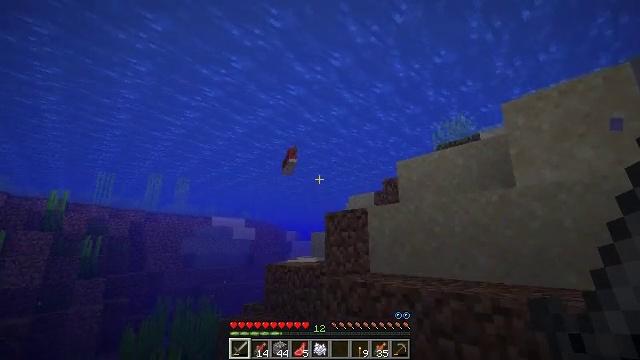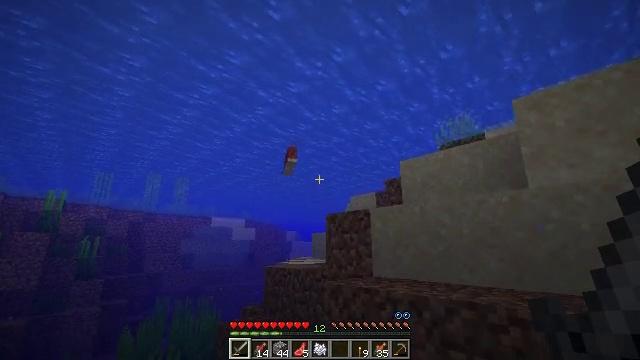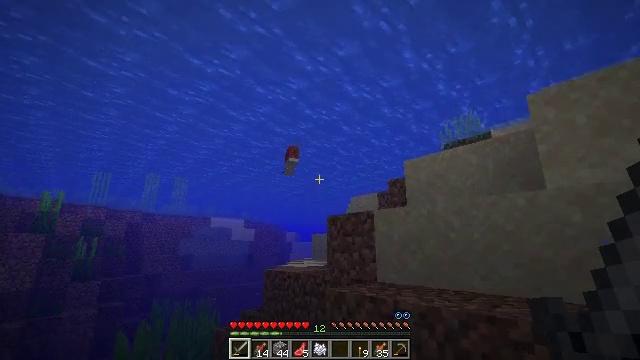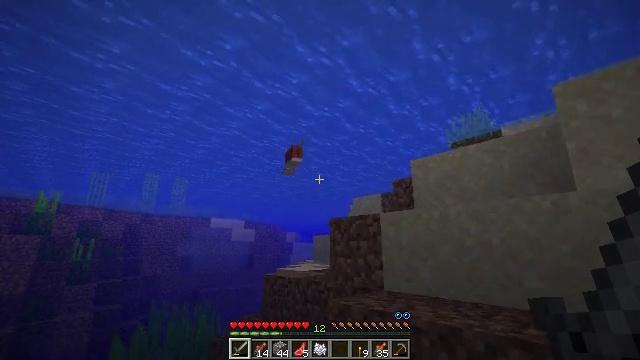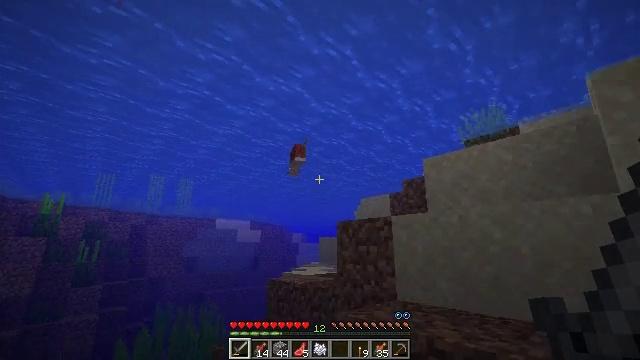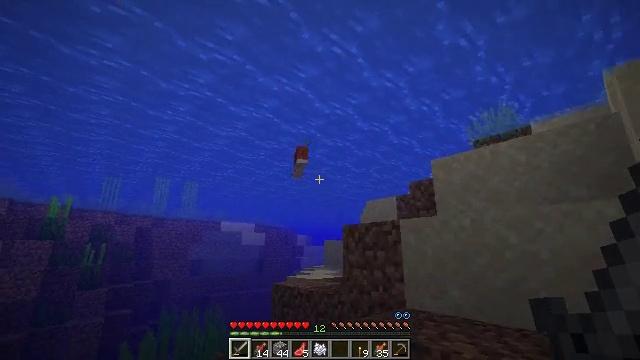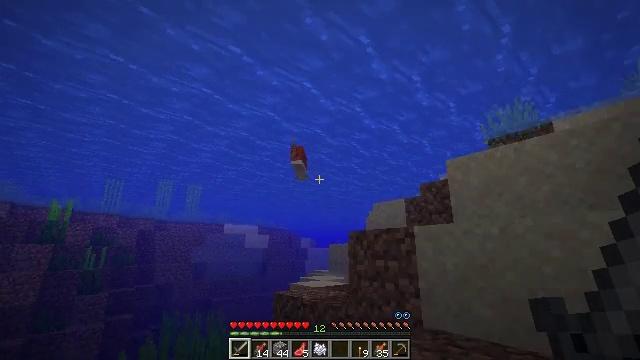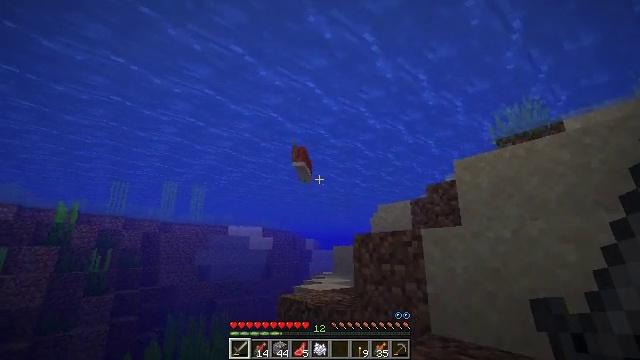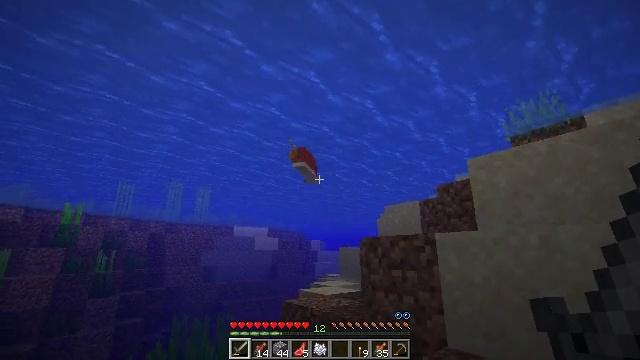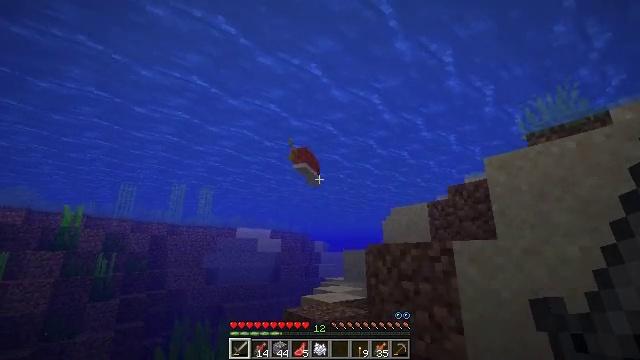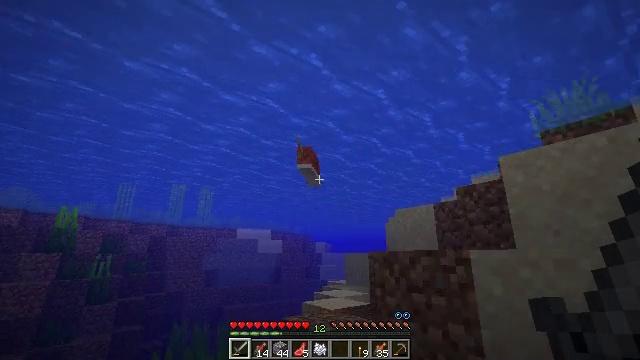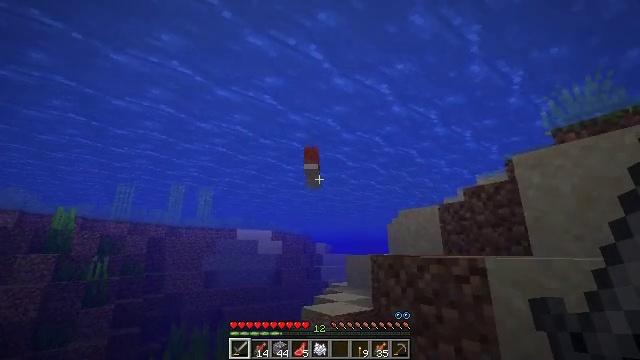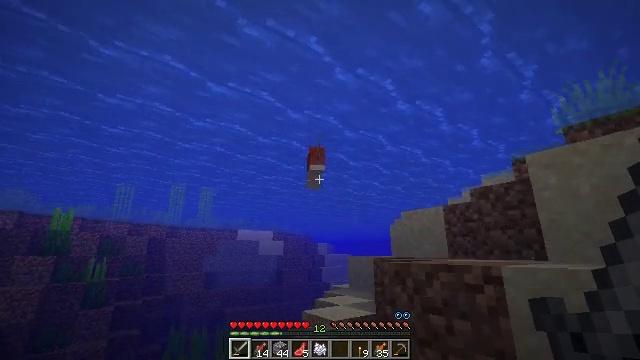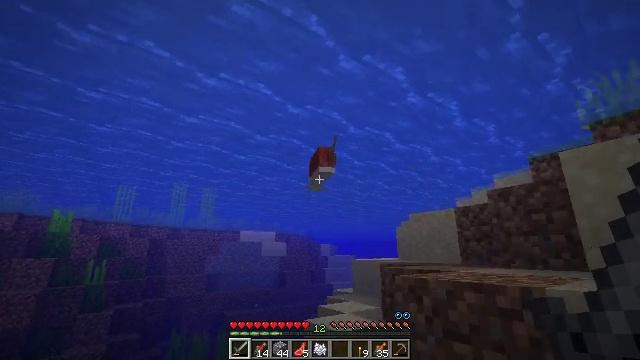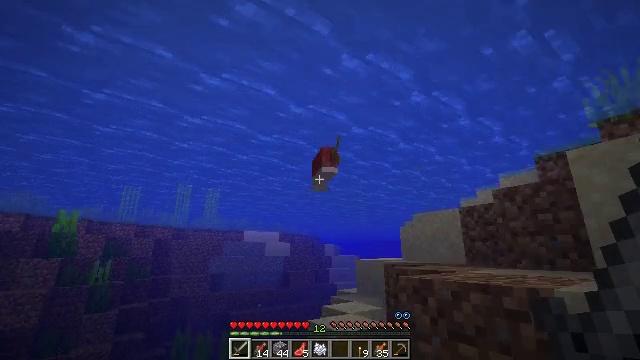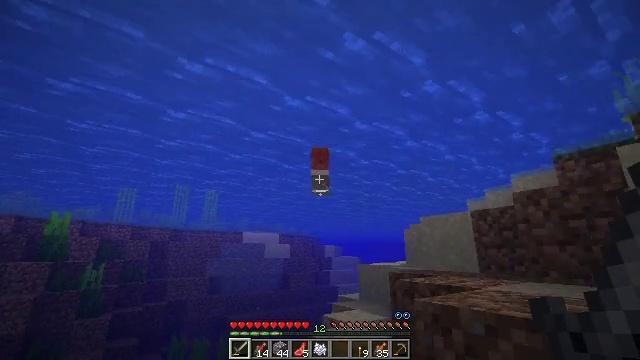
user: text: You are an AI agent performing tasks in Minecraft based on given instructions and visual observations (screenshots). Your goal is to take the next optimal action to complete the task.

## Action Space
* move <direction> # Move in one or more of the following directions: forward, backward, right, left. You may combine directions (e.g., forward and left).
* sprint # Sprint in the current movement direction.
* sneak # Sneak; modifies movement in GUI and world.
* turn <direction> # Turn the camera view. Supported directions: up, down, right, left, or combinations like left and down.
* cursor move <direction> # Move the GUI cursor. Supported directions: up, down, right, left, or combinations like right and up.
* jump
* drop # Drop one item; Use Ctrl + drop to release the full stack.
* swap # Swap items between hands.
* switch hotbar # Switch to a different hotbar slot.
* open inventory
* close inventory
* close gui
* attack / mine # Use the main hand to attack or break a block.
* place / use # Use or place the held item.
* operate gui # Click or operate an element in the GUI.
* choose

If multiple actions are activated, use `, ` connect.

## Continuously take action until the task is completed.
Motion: motion action
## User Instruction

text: Hunt a salmon.
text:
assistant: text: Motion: move forward
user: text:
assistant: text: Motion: move forward
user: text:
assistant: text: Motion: move forward
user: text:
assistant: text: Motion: move forward, turn left
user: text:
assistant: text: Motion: move forward, turn left
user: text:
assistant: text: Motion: move forward
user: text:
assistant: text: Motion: move forward
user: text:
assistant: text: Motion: move forward, turn left
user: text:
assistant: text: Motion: move forward
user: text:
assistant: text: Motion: move forward
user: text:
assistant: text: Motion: move forward
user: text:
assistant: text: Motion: move forward
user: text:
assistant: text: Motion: move forward
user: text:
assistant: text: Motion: move forward
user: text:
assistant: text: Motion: move forward
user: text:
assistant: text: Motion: move forward
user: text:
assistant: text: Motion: move forward
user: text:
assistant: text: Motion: move forward
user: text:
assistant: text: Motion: move forward
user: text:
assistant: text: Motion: move forward
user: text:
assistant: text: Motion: move forward, attack / mine
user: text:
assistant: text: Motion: move forward, attack / mine
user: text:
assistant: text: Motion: move forward, turn down, attack / mine
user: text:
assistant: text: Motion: move forward, turn down
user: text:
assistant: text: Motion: move forward, turn down
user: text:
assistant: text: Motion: no_op